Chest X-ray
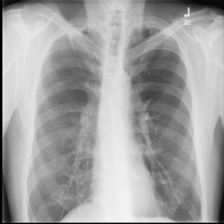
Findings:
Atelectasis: negative
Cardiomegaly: negative
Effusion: negative
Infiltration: negative
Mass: negative
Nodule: negative
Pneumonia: negative
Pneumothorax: negative
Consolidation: negative
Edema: negative
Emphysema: negative
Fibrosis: negative
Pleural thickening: positive
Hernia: negative